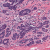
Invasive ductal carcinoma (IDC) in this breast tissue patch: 1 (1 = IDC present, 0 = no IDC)